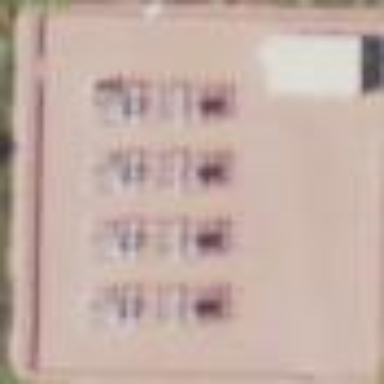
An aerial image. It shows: Substation surrounded by fence.